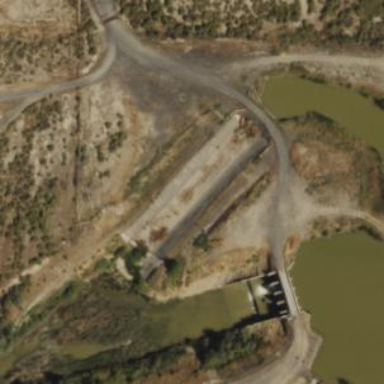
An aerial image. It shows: Spillway for water.